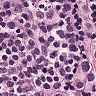
Metastatic tissue present: yes